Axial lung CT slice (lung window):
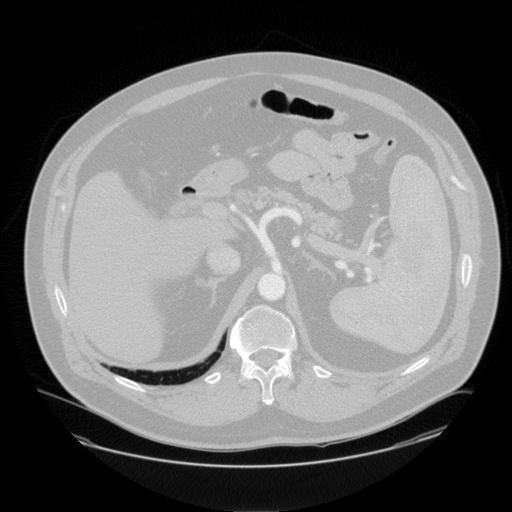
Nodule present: no